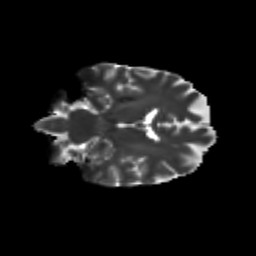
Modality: T2w
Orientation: coronal
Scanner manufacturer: siemens
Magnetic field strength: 3 T
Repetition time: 9.2 s
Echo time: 0.084 s